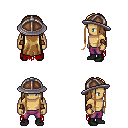
a pixel art fantasy rpg character, male body template, human, tanned skin, red tattered cape, magenta pants, blonde extra-long hairstyle, chain helm, cloth bracers, black shoes, four views (front, back, left, right), 2x2 character sprite sheet, small pixel art, hard edges, no anti-aliasing